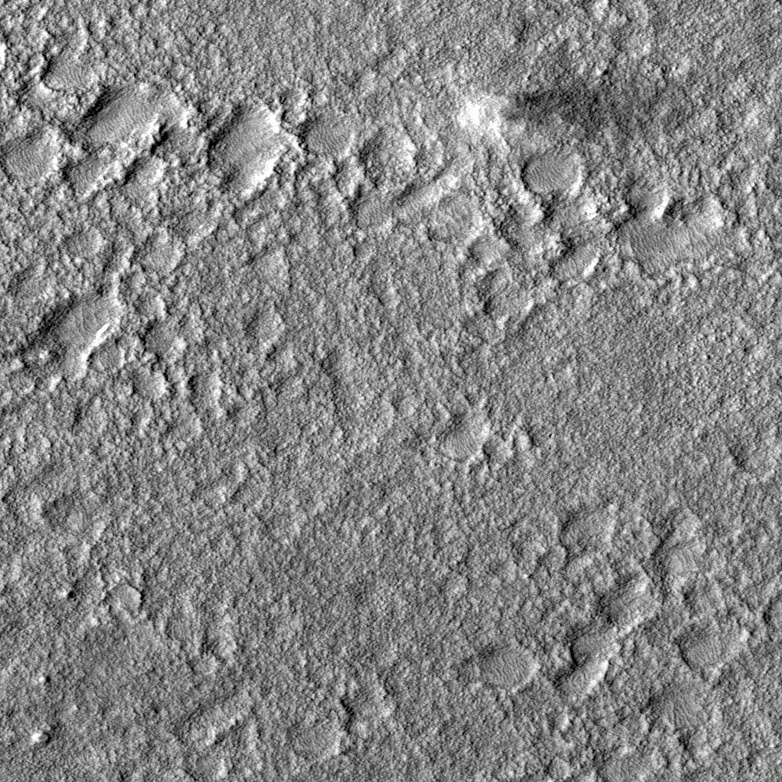
Label: dustdevil